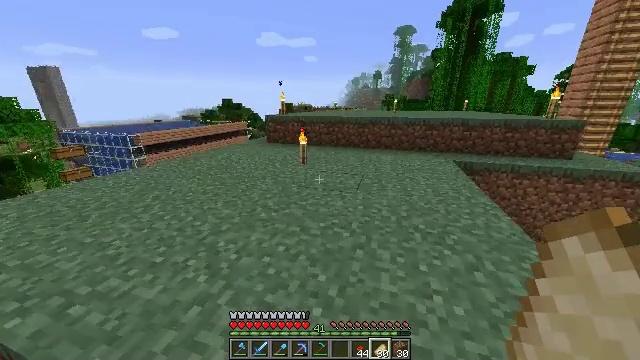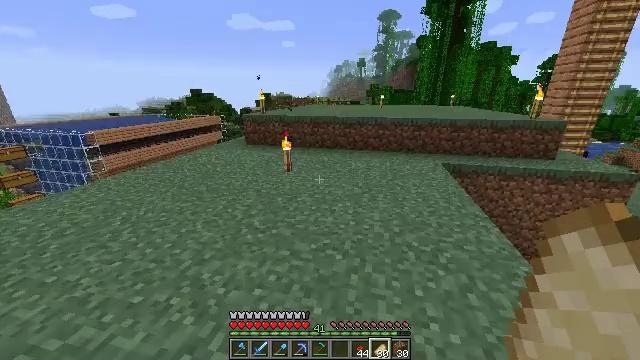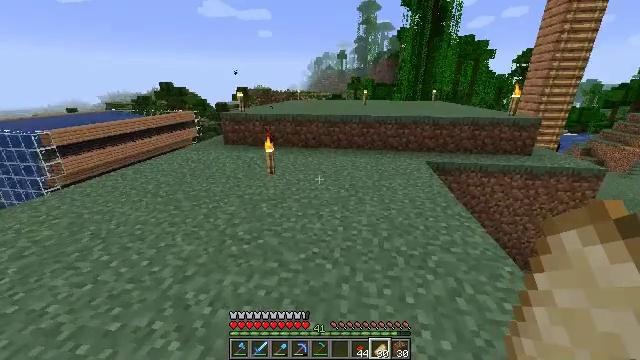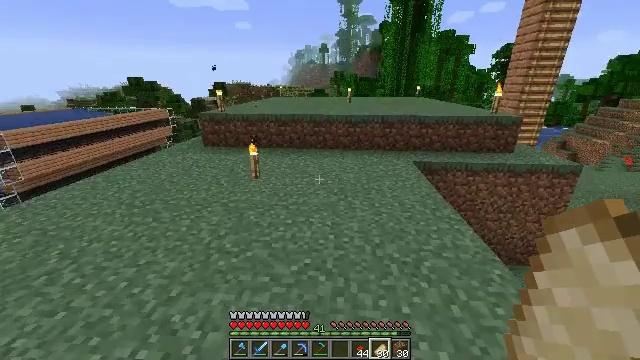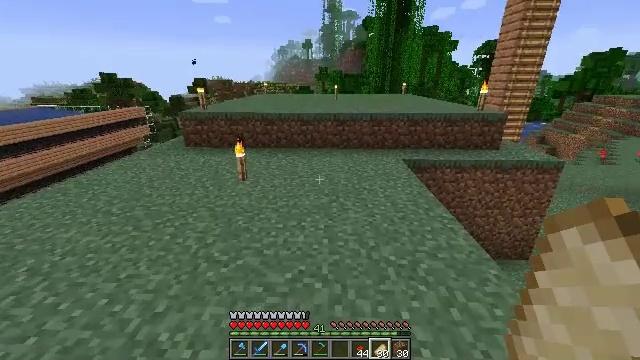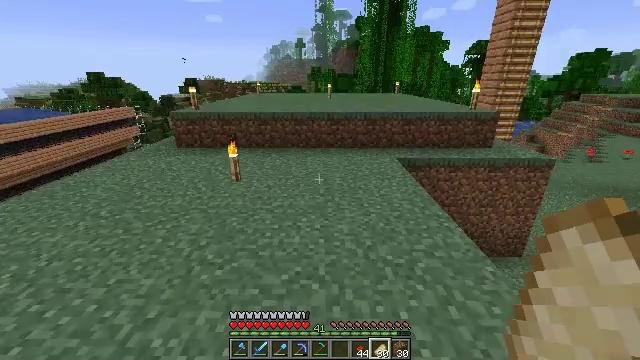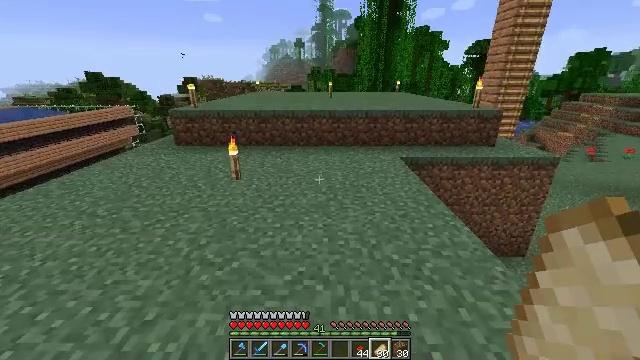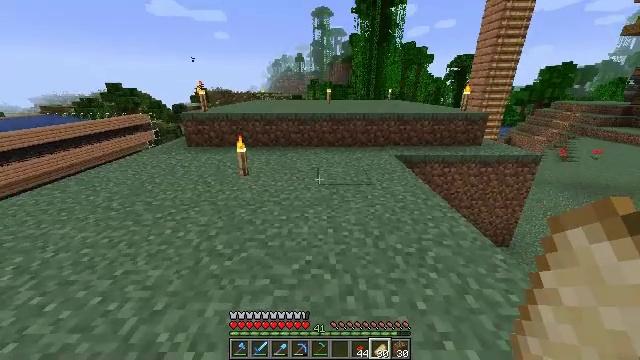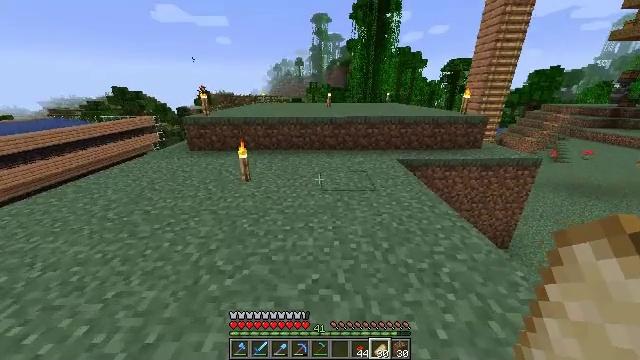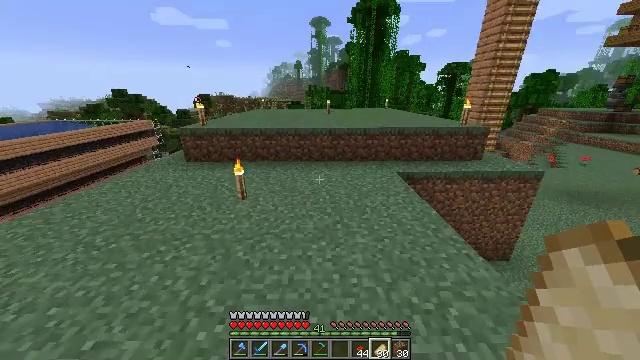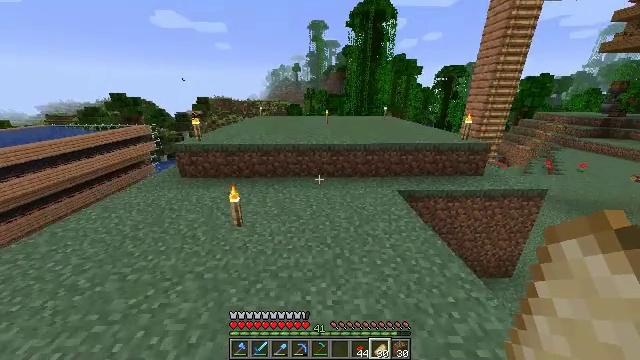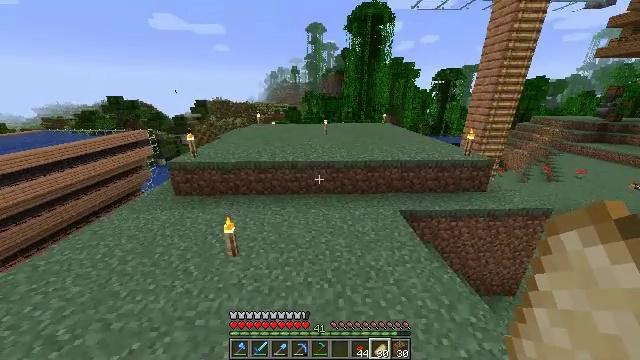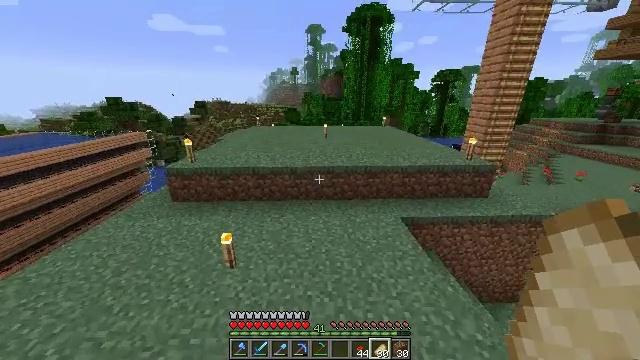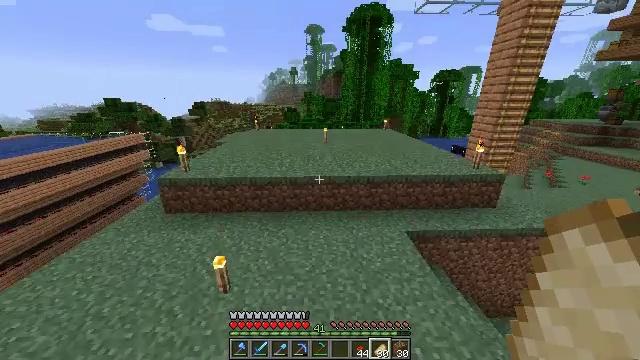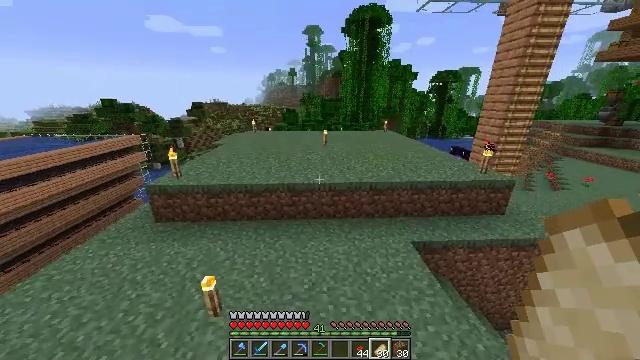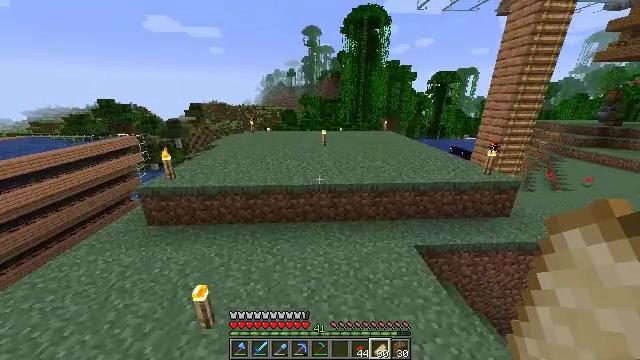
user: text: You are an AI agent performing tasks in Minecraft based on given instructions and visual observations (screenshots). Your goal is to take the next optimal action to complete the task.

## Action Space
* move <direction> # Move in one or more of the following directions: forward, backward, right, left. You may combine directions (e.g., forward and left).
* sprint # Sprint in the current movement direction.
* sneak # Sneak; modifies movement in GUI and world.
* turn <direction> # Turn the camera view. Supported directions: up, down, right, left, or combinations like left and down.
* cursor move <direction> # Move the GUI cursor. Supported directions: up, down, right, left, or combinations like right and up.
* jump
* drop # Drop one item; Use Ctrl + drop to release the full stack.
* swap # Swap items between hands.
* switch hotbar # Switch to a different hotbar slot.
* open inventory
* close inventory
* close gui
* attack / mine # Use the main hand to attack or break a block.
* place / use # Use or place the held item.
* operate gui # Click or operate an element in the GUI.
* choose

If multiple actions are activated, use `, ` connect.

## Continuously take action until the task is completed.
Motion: motion action
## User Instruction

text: Combine dried kelp in the crafting grid to make a dried kelp block.
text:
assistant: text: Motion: move forward, turn right and down, jump
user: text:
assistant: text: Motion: move forward, turn right, jump
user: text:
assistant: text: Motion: move forward, turn right, jump
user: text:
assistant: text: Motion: move forward, sprint, turn right, jump
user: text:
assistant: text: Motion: move forward, sprint, turn right, jump
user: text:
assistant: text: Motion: move forward, sprint, jump
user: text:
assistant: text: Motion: move forward, jump
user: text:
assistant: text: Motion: move forward, jump
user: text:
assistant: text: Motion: move forward, jump
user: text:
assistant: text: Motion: move forward, jump
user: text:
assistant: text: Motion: move forward, sprint, jump
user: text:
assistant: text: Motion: move forward, sprint, jump
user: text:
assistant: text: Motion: move forward, sprint, jump
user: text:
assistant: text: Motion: move forward, jump
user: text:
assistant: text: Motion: move forward, jump
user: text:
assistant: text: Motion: move forward, jump
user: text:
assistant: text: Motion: move forward, jump
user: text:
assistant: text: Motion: move forward, jump
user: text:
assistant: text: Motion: move forward, jump
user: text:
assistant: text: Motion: move forward, jump
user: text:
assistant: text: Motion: move forward, jump
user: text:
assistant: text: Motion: move forward, sprint, jump
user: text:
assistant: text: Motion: move forward, sprint, jump
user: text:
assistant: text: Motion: move forward, sprint, jump
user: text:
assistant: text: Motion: move forward, jump
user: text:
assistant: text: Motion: move forward, jump
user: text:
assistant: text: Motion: move forward, jump
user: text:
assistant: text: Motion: move forward, jump
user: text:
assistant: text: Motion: move forward, jump
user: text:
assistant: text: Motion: move forward, jump